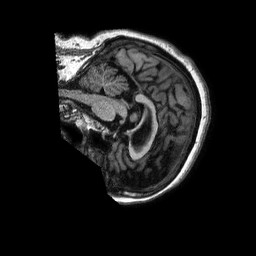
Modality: T1w
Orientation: sagittal
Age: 66
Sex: female
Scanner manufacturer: philips
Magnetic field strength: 1.5 T
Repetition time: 0.008355 s
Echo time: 0.003842 s